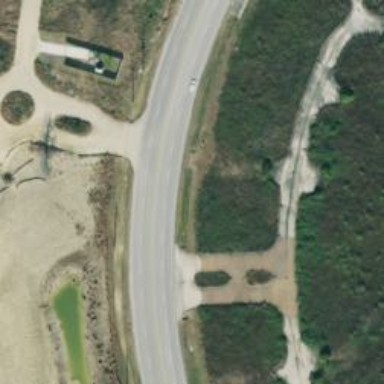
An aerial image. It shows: Asphalt road classified as tertiary.